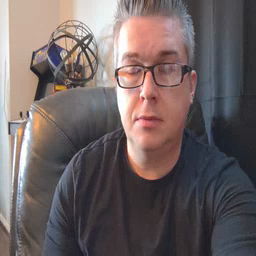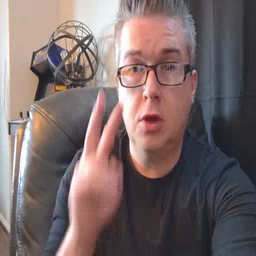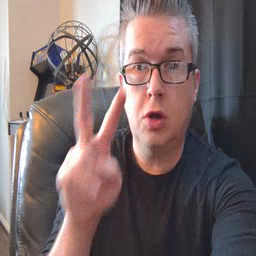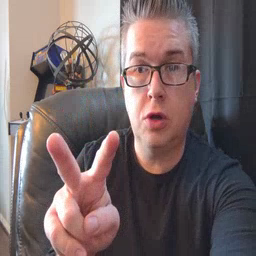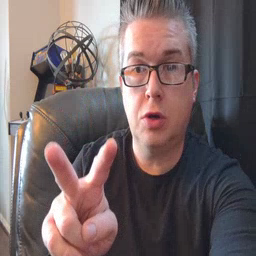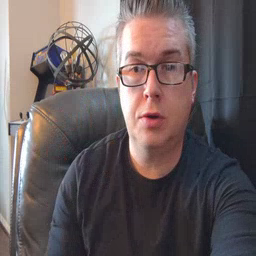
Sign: look